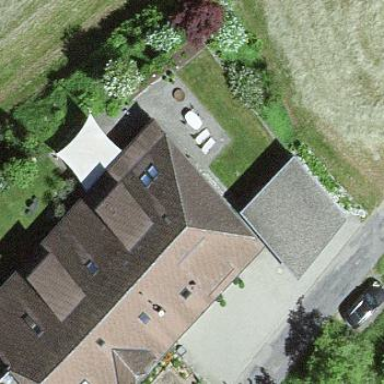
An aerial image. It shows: Residential building.